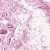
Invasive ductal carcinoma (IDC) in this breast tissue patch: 0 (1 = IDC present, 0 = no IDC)